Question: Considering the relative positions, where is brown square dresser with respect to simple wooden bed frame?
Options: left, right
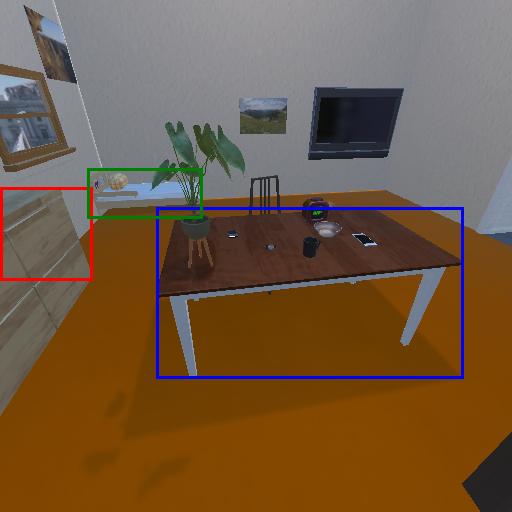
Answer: left